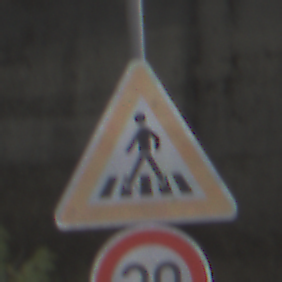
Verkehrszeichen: FussgaengerueberwegRechts
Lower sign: Geschwindigkeit30
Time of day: Midday
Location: Outdoor (Suburban)
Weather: Overcast
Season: NotSpecified
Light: Natural